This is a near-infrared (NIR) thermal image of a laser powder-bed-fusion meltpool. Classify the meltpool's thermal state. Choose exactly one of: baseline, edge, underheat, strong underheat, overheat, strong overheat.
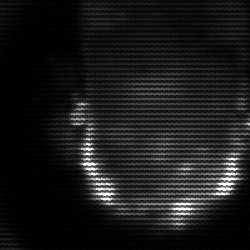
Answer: baseline